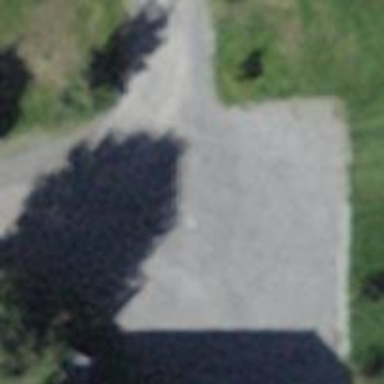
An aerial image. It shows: Service road with pebblestone surface.